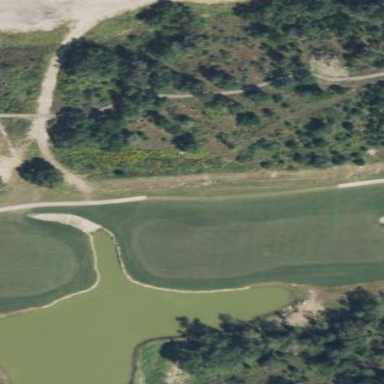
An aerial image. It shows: Water hazard on golf course. The hazard is natural water feature.